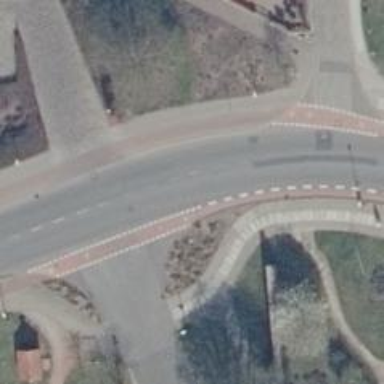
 both with separate sidewalks on both sides."